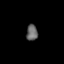
Tissue: prostate
Cell type: T cells
Senescence score: 0.3621
Nuclear area (px): 180
Mean DAPI intensity: 100.361